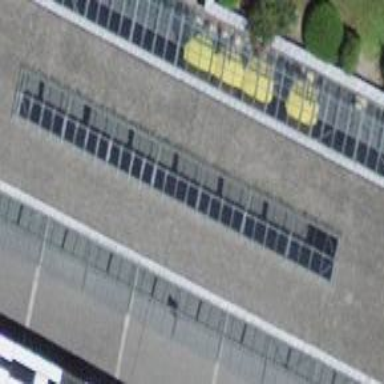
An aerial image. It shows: View of roof of building.